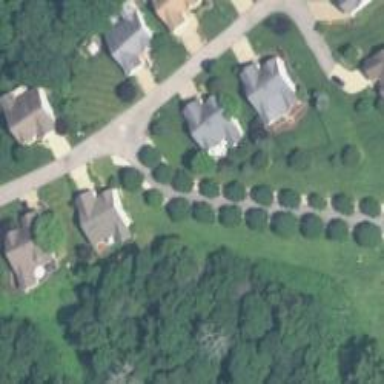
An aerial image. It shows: Row of trees in natural setting.